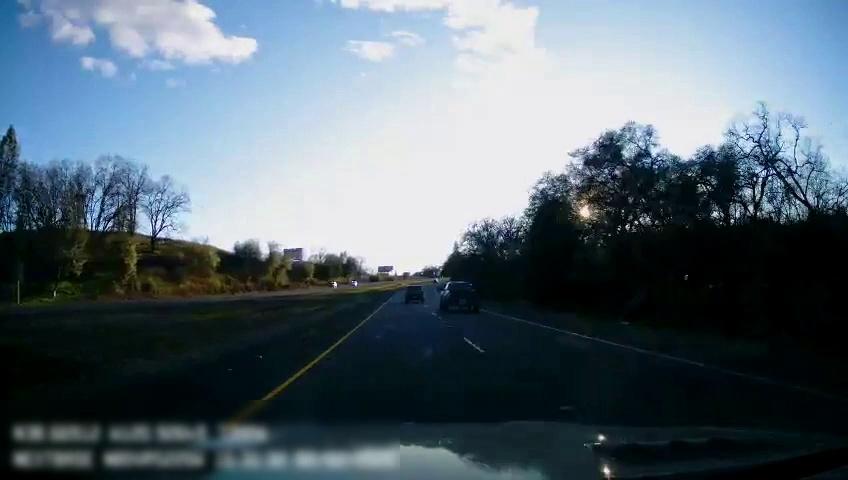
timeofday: Day
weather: Sunny
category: Drivable Space
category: Drivable Space
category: Vehicles | Truck
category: Vehicles | SUV
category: Lanes | Current Lane
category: Lanes | Current Lane
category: Lanes | Alternate Lane
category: Traffic | Signs